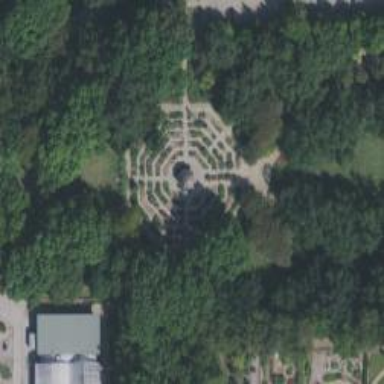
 typically filled with variety of plant species."